Question: I a bit stuck here. I am trying to dynamically add panel with two labels in it.
The first label must be auto sized and the second label should be positioned to the left of the first one which has a fixed max width and its also auto sized. My code is a follows
'''
pnlSearchResults.SuspendLayout();
Panel pnlRow = new Panel
{
AutoSize = true,
BorderStyle = BorderStyle.FixedSingle,
Padding = new Padding(0),
Margin = new Padding(0),
Top = 0,
Left = 0,
Width = pnlSearchResults.Width - 30,
MaximumSize = new Size(pnlSearchResults.Width - 30, 0)
};
Label lblKey = new Label
{
Name = string.Format("lblKey{0}", 1),
Text = "My label goes here",
AutoSize = true,
TextAlign = ContentAlignment.MiddleLeft,
BorderStyle = BorderStyle.FixedSingle,
Padding = new Padding(0),
Margin = new Padding(0),
Top = 0,
Left = 0,
};
pnlRow.Controls.Add(lblKey);
Label lblValue = new Label
{
Name = string.Format("lblValue{0}", 1),
Text = "And my long text goes here... and it goes on and on and on and on and on and on and on and on and on and on and ...",
AutoSize = true,
Height = 27,
TextAlign = ContentAlignment.MiddleLeft,
BorderStyle = BorderStyle.FixedSingle,
Padding = new Padding(0),
Margin = new Padding(0),
Top = 0,
MaximumSize = new Size(pnlRow.Width - lblKey.Width - 10, 0),
Left = lblKey.PreferredWidth
};
pnlRow.Controls.Add(lblValue);
pnlSearchResults.Controls.Add(pnlRow);
pnlSearchResults.ResumeLayout();
pnlSearchResults.PerformLayout();
'''
I read that calling suspend, resume or perform methods increases performance. And this is what im getting.

As you can see the second label is not getting properly aligned with the first label. Its working fine if i set autosize = false for first label, but I want my first label to be auto sized.
I am not sure what I am missing here, please guide me in the proper way.
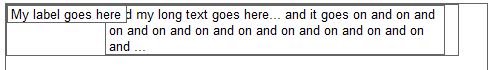
Answer: This occurs because the label has not yet been drawn and therefore adjusted itself to the correct size. If you want this to work you cannot suspend and resume layouts, you cannot place the controls before the form is shown and you will probably need to call a Refresh in between placing the labels to allow the 1st one to autosize correctly.